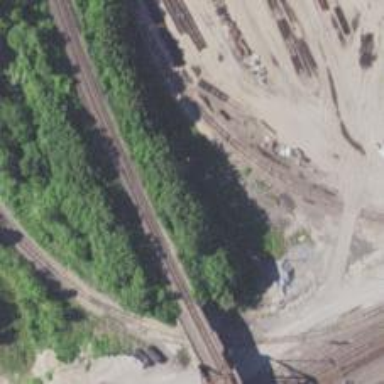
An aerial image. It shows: Railway siding for service.